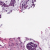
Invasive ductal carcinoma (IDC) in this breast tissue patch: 1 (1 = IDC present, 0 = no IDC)